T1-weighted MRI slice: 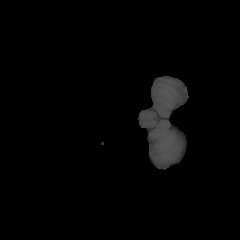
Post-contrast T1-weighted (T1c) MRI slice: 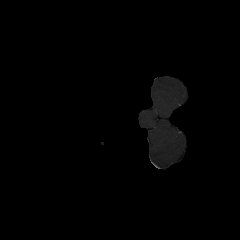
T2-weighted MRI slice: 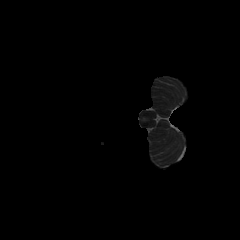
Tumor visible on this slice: no